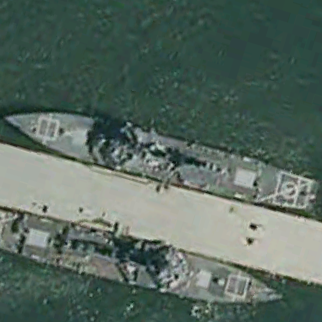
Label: destroyer